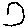
Label: hexagon